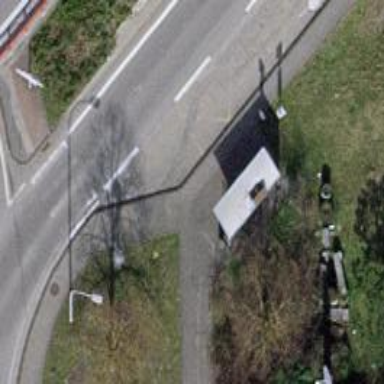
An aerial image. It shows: Bus stop with shelter. It is platform for public transport.